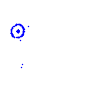
Particle: kaon